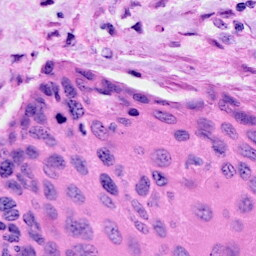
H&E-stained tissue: Cervix